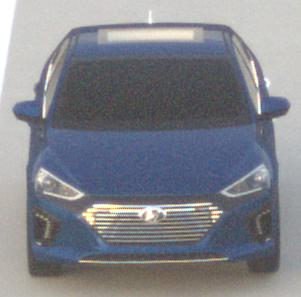
Make: Hyundai
Model: IONIQ Hybrid
Detailed model: IONIQ (AE) Hybrid
Model produced from: 2016/10
Model produced until: 2018/08
Doors: 5
Color: blue
Road condition: dry road
Daytime: sunrise or sunset
Contrast: low contrast